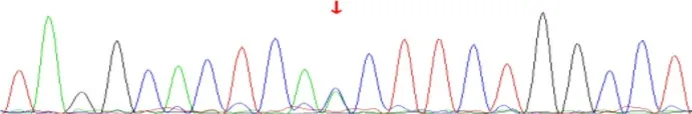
Sanger sequencing chromatograms of the GNPTAB gene variants in case 1. (A) Heterozygous c.1284+1G>T variant inherited from the mother in the GNPTAB gene of the patient.
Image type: chart (chart)